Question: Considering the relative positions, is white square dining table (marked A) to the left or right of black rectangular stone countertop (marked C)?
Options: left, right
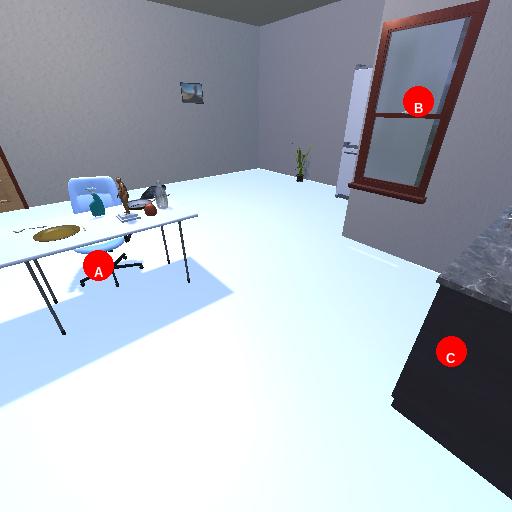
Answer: left